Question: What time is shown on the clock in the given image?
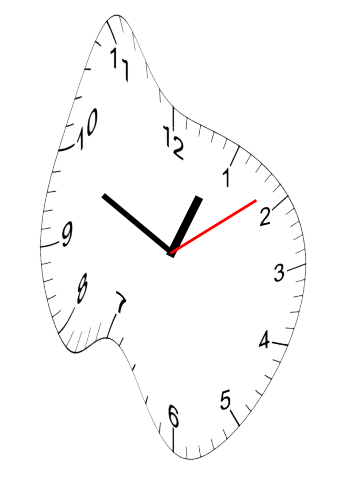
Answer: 12:49:09